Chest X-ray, PA view. Patient: 45 years old, sex M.
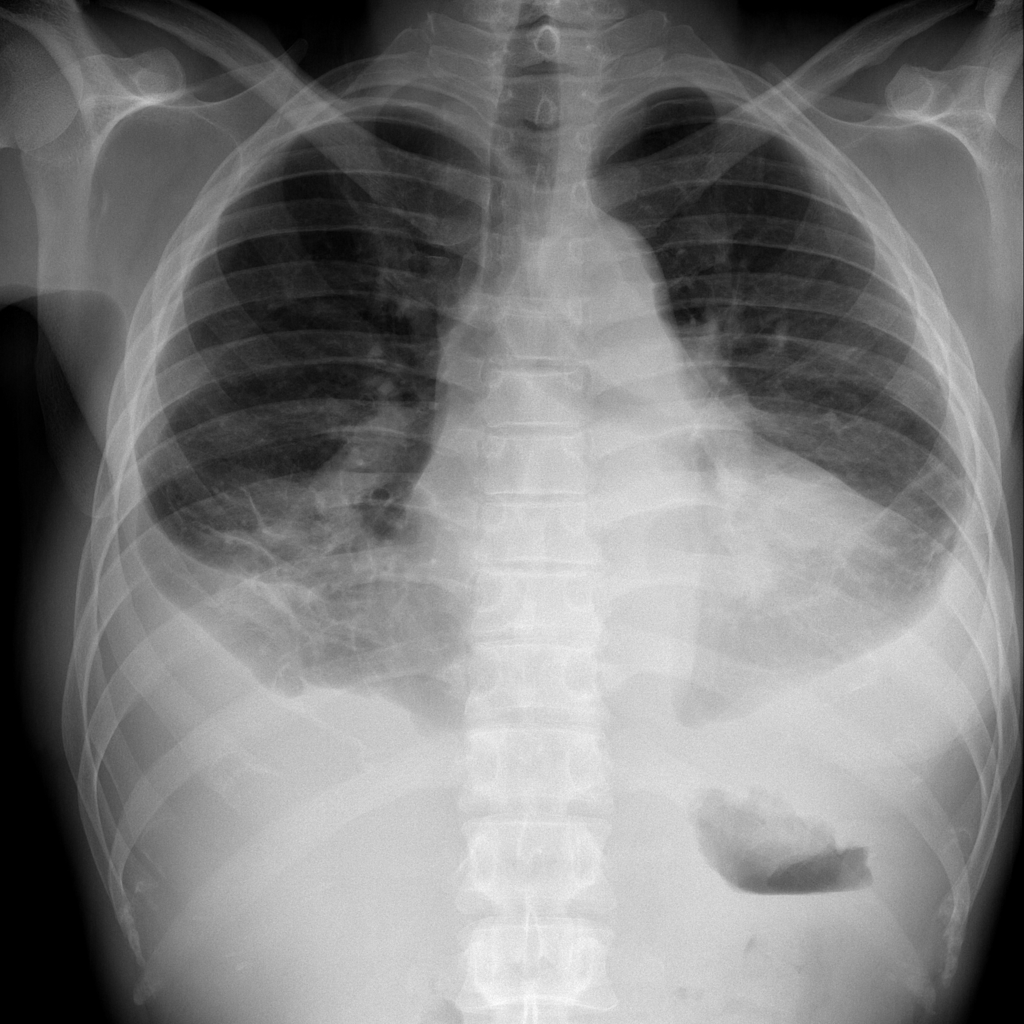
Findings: Cardiomegaly, Effusion